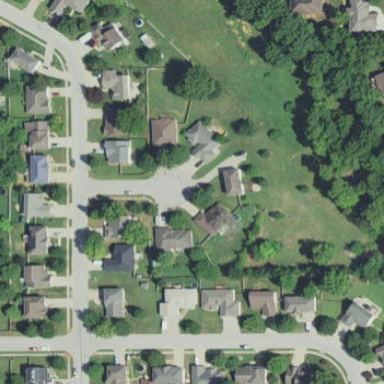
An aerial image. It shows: Residential area composed of single-family homes.